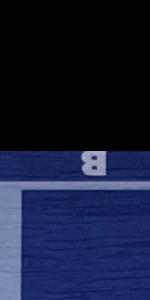
Label: Empty